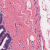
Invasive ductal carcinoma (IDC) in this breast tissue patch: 0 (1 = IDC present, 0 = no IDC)